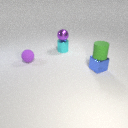
small cyan metal cylinder to the left of small blue metal cube